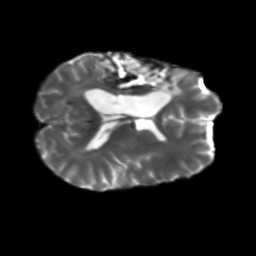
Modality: T2w
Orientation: axial
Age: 42
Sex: male
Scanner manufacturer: siemens
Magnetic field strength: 3 T
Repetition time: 5.25 s
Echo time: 0.08 s